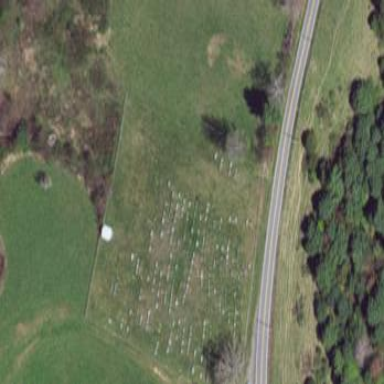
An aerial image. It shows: Grave yard.